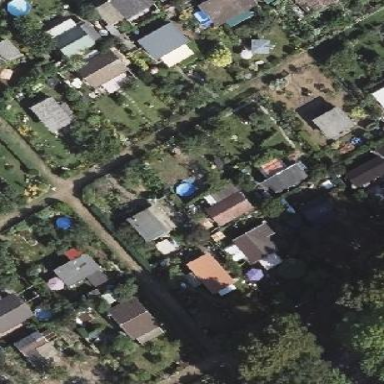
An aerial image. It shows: Plot within allotments.